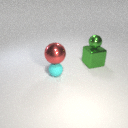
small green metal sphere above large green metal cube